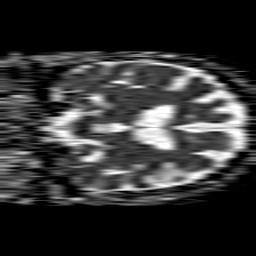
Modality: ADC
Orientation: coronal
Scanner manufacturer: philips
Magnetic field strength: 1.5 T
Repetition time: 4.6 s
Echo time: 0.08517 s